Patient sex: M
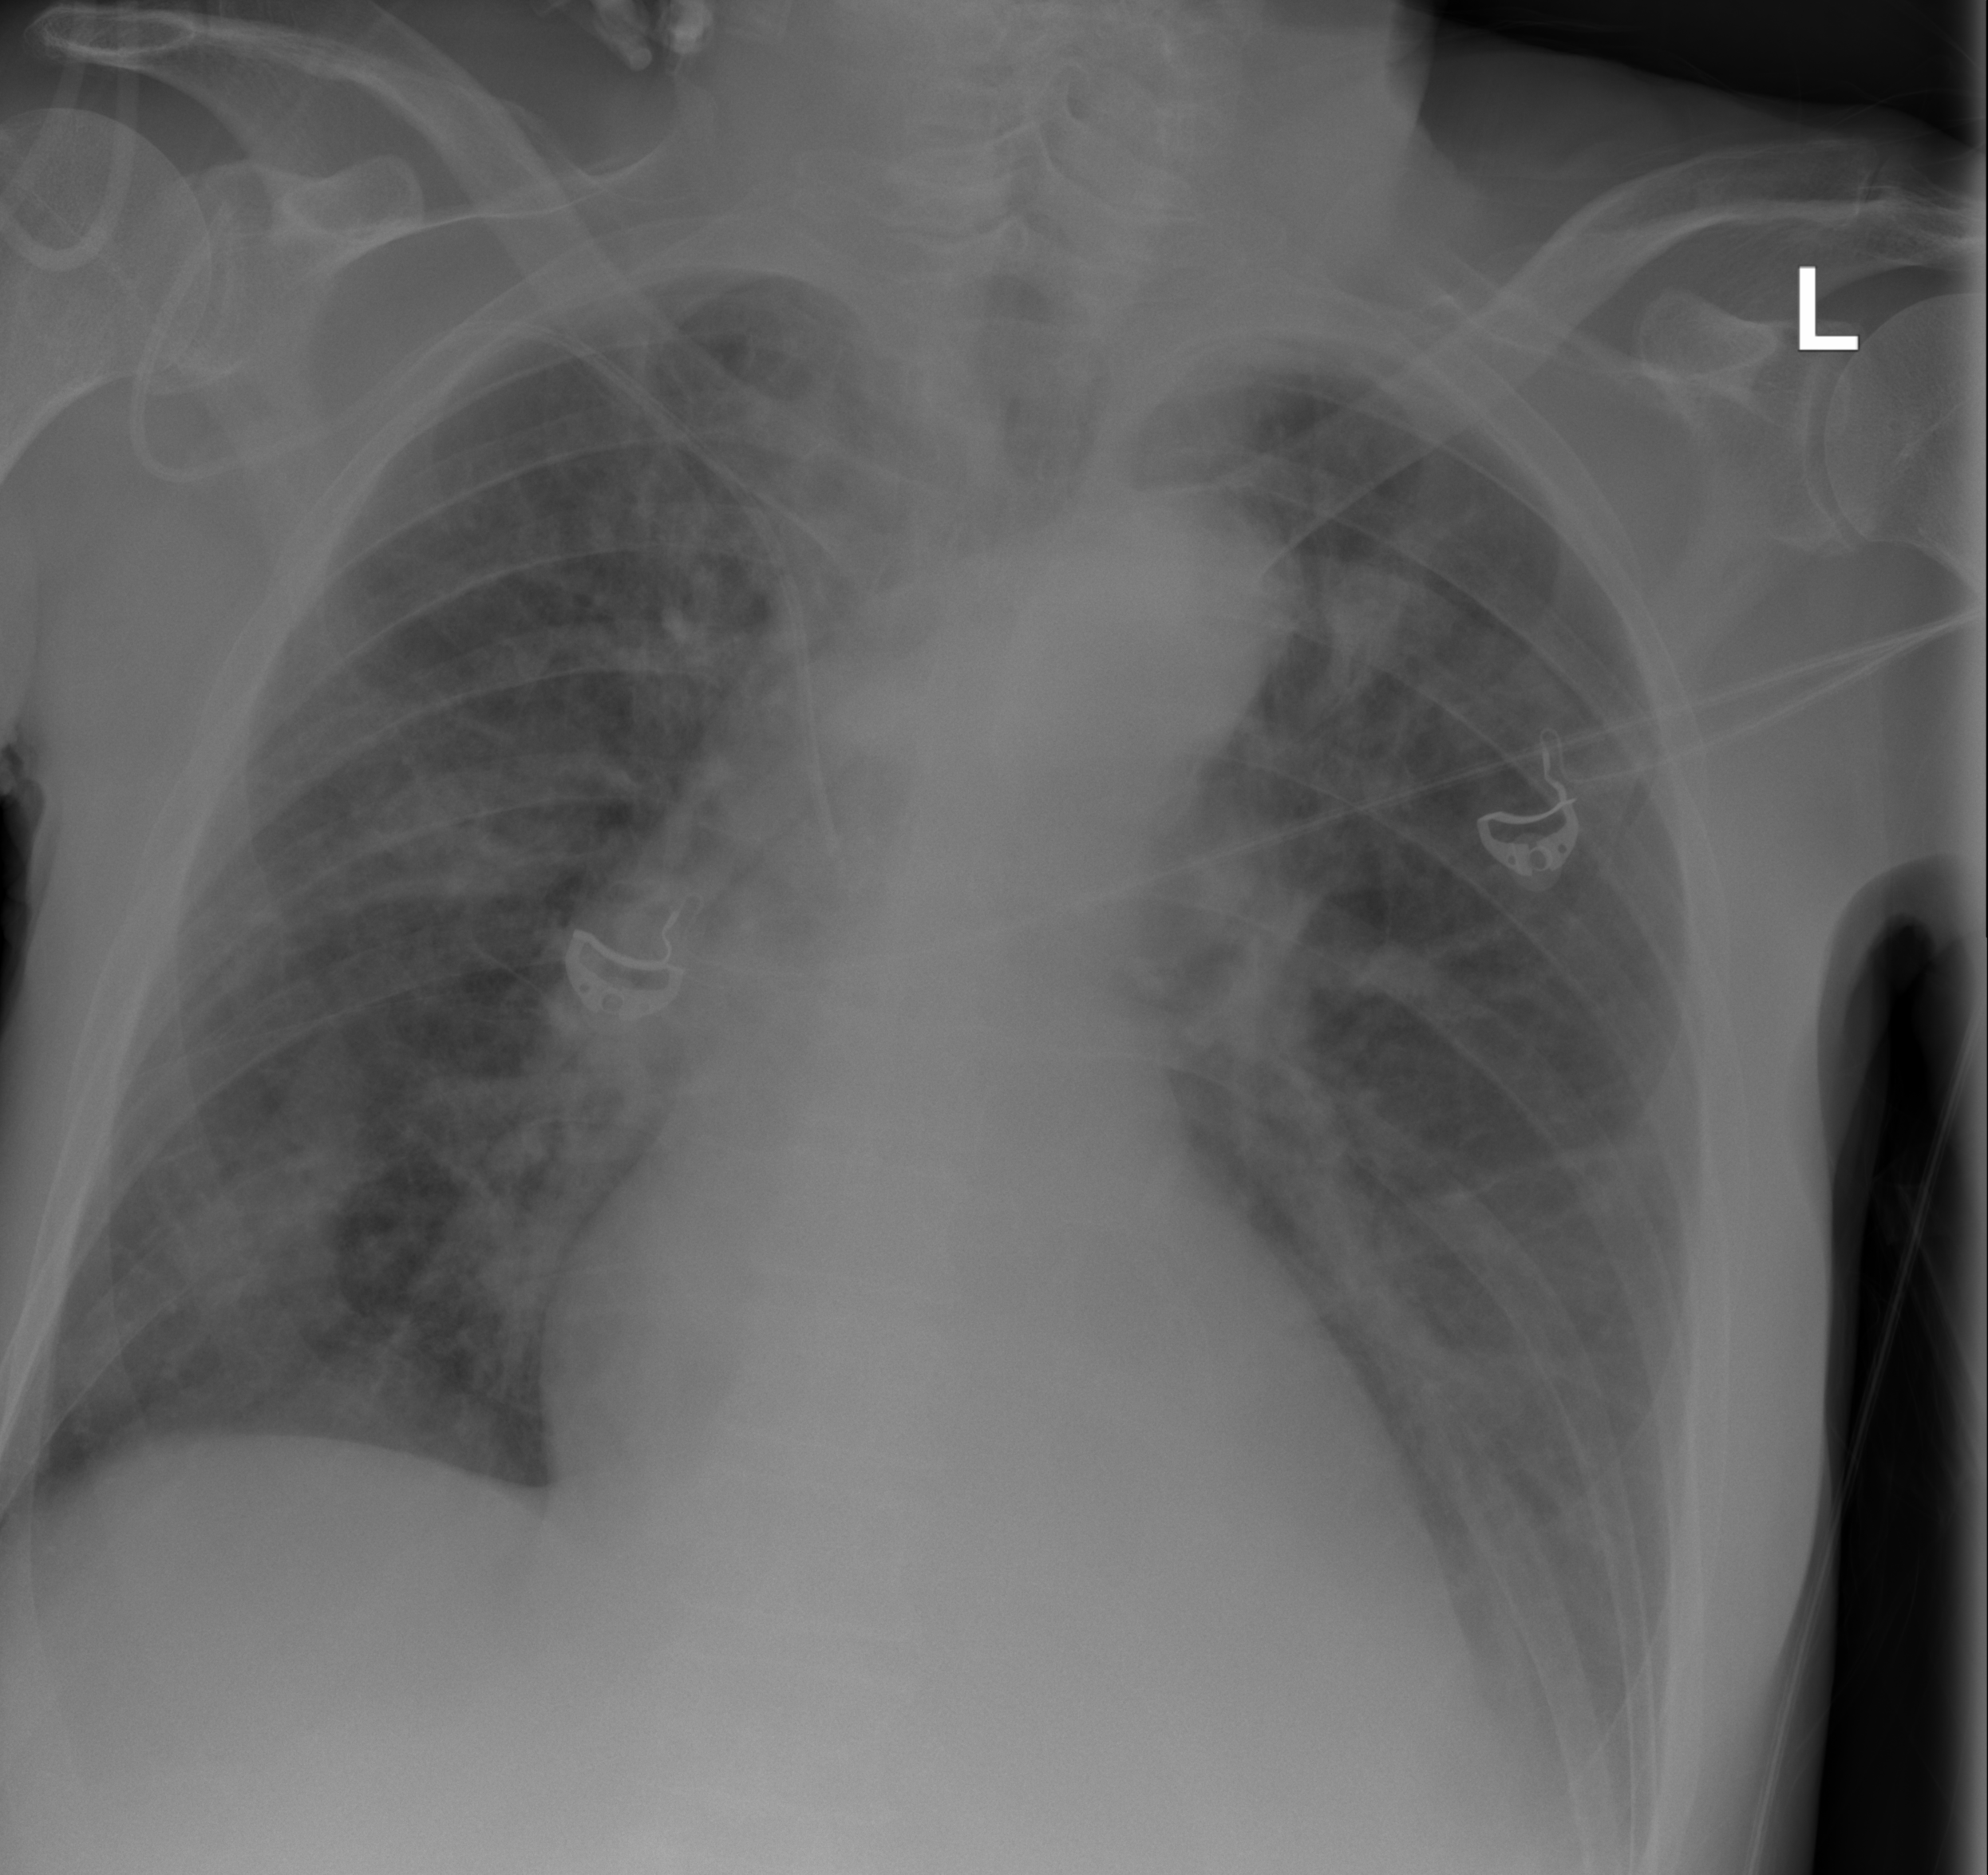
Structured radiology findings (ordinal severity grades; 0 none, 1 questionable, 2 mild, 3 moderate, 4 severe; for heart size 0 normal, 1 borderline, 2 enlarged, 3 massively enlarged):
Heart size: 2
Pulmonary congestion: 0
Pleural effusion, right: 0
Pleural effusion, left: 2
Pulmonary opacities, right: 2
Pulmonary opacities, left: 1
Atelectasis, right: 2
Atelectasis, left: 2